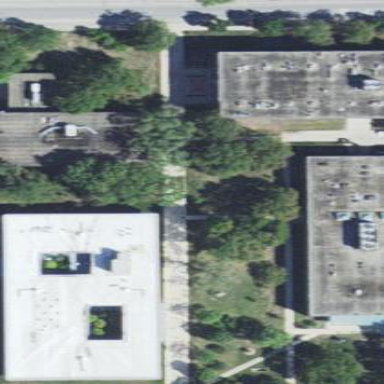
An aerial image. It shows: University building.